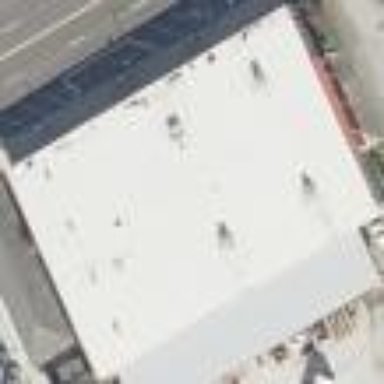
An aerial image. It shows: Building with trade shop.